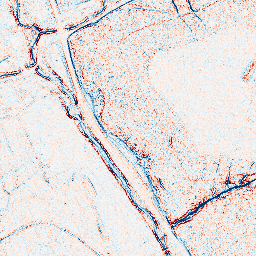
Category: edge_preserving
Decomposition family: anisotropic_diffusion
Decomposition parameters: iterations: 5
kappa: 100
gamma: 0.05
Upsampling method: quadratic
Upsampling parameters: scale: 8
Upsampling scale: 8